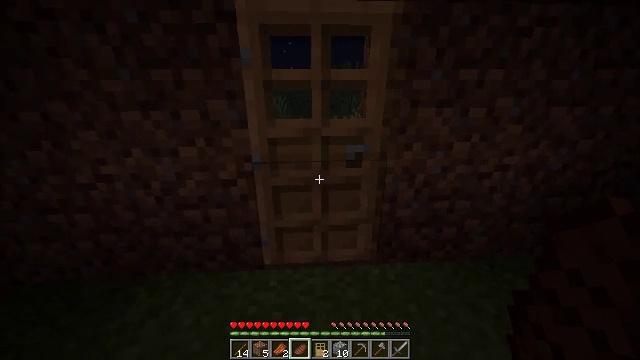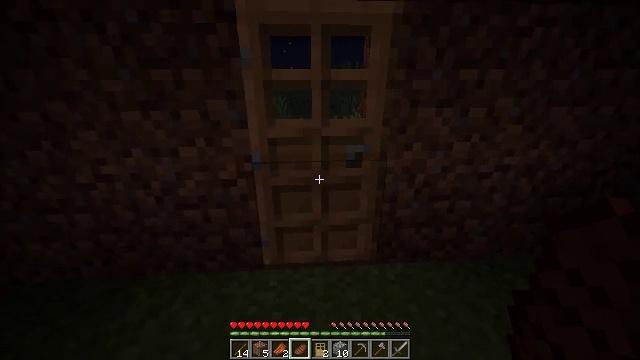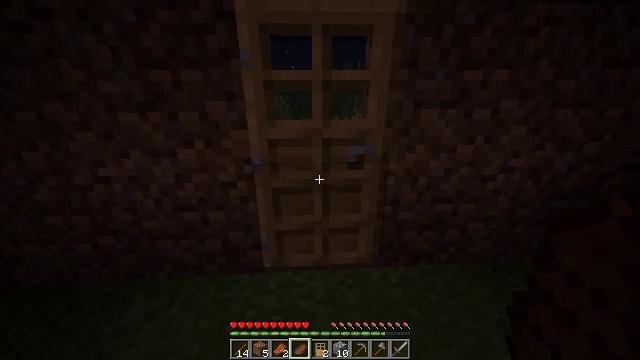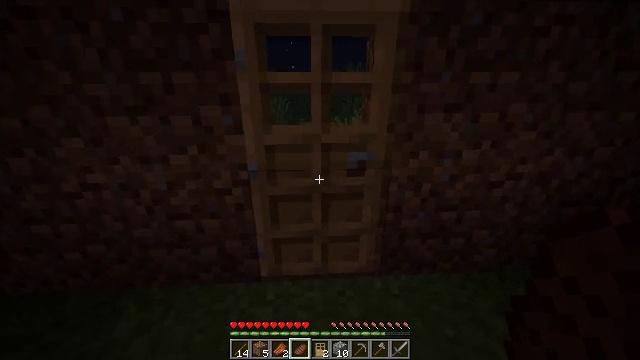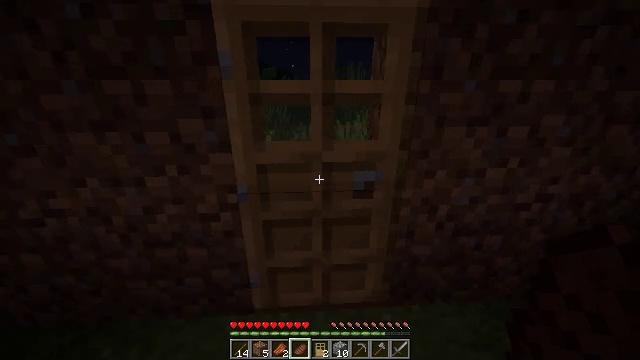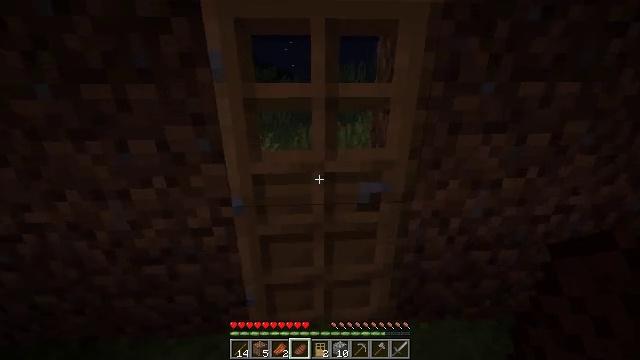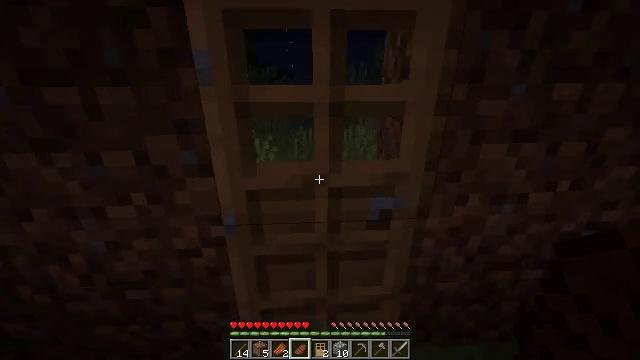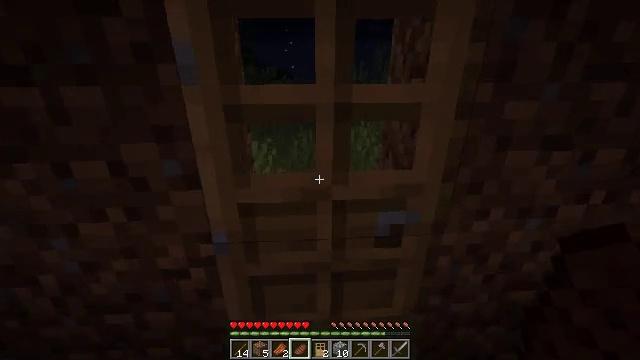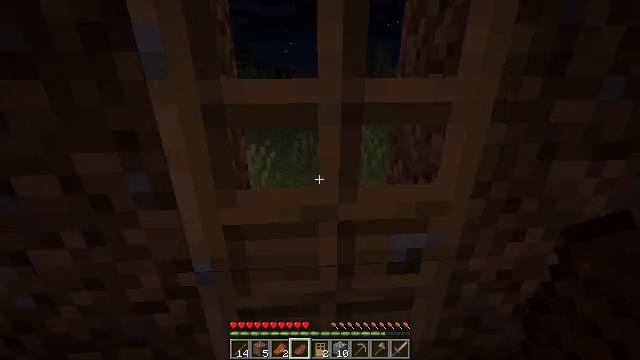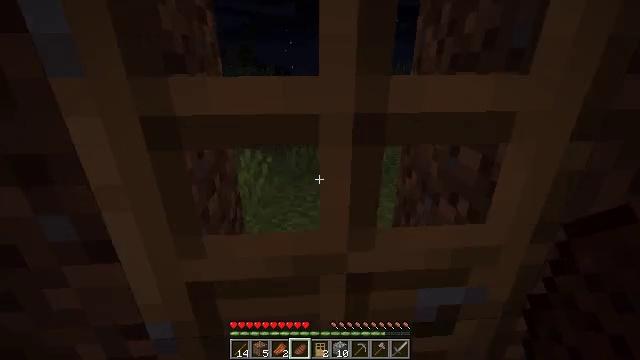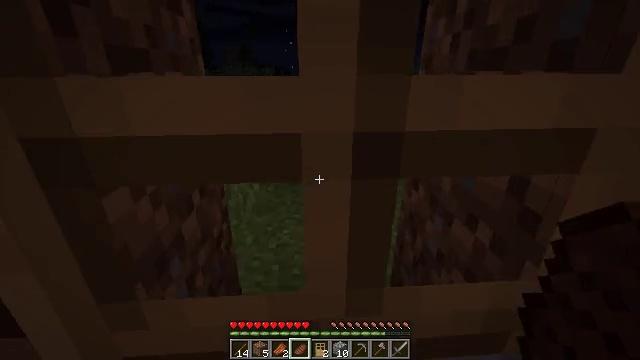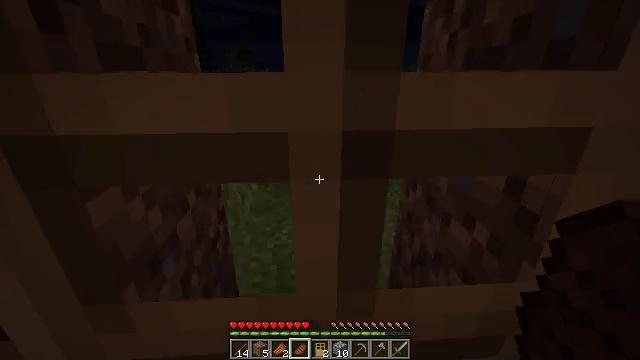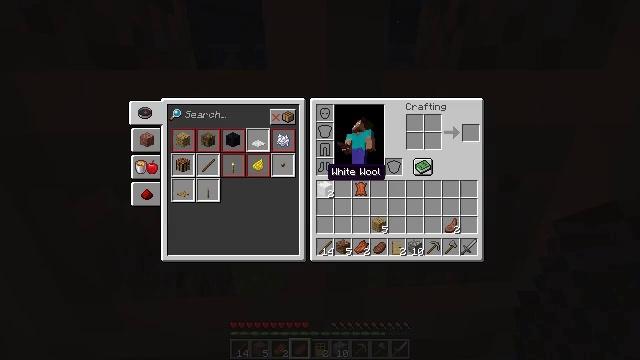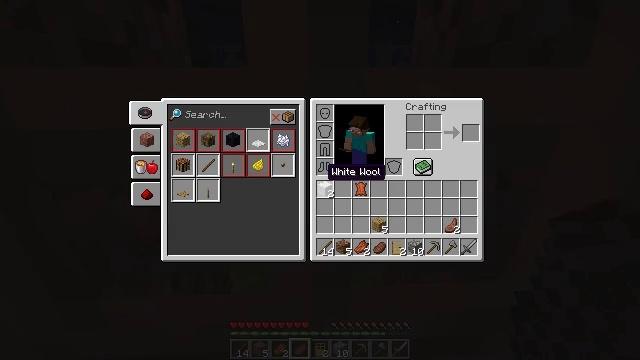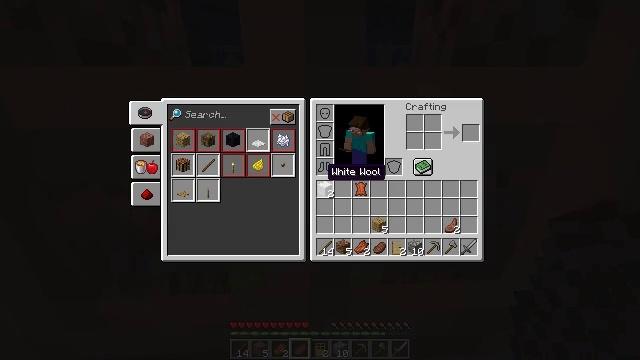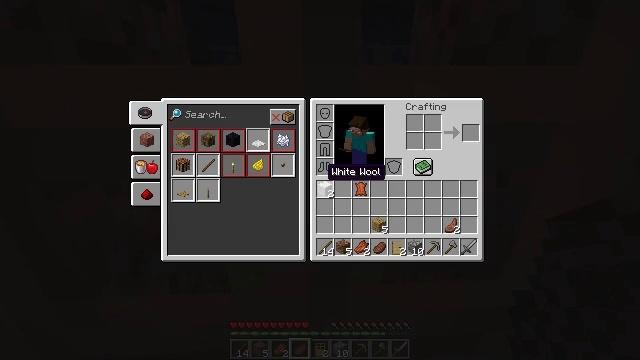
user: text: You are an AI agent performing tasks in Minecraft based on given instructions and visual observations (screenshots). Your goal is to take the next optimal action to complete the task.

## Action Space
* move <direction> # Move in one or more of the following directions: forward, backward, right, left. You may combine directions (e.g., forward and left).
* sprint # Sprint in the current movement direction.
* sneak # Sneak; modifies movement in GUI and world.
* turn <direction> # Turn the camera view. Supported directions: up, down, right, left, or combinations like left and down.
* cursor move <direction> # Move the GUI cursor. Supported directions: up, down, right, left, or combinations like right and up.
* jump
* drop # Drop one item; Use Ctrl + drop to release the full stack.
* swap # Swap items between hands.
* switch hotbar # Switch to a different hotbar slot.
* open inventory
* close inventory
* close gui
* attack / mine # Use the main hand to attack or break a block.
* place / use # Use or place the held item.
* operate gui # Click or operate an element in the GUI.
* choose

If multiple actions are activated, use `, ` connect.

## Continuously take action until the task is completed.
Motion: motion action
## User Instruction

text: Make a stone hoe in the crafting grid with cobblestone and sticks.
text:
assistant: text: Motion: no_op
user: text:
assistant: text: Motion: move forward
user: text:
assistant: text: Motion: move forward
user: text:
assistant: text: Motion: move forward
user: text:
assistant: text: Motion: move forward
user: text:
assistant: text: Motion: move forward
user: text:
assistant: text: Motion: move forward
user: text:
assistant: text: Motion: move forward
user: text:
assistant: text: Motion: move forward
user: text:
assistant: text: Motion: move forward
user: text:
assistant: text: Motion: move forward
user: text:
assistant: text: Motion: move forward, close inventory
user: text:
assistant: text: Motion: close inventory
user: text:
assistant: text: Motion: close inventory
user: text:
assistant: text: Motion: open gui
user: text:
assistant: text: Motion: no_op
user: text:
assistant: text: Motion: no_op
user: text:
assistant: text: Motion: no_op
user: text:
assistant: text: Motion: no_op
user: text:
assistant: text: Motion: no_op
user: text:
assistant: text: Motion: no_op
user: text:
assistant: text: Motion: no_op
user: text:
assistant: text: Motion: no_op
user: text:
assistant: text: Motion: no_op
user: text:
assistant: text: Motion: no_op
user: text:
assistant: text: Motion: no_op
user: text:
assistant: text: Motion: no_op
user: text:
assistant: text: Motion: no_op
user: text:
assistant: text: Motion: no_op
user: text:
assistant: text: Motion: close gui